Question: I'm using MS SQL Server 2008R2, but I believe this is database agnostic.
I'm redesigning some of my sql structure, and I'm looking for the best way to set up 1 to many relationships.
I have 3 tables, Companies, Suppliers and Utilities, any of these can have a 1 to many relationship with another table called VanInfo.
A van info record can either belong to a company, supplier or utility.
I originally had a company_id in the VanInfo table that pointed to the company table, but then when I added suppliers, they needed vaninfo records as well, so I added another column in VanInfo for supplier_id, and set a constraint that either supplier_id or company_id was set and the other was null.
Now I've added Utilities, and now they need access to the VanInfo table, and I'm realizing that this is not the optimum structure.
What would be the proper way of setting up these relationships? Or should I just continue adding foreign keys to the VanInfo table? or set up some sort of cross reference table.
The application isn't technically live yet, but I want to make sure that this is set up using the best possible practices.
Thank you for all the quick responses.
I've read all the suggestions, checked out all the links. My main criteria is something that would be easy to modify and maintain as clients requirements always tend to change without a lot of notice. After studying, research and planning, I'm thinking it is best to go with a cross reference table of sorts named Organizations, and 1 to 1 relationships between Companies/Utilities/Suppliers and the Organizations table, allowing a clean relationship to the Vaninfo table. This is going to be easy to maintain and still properly model my business objects.

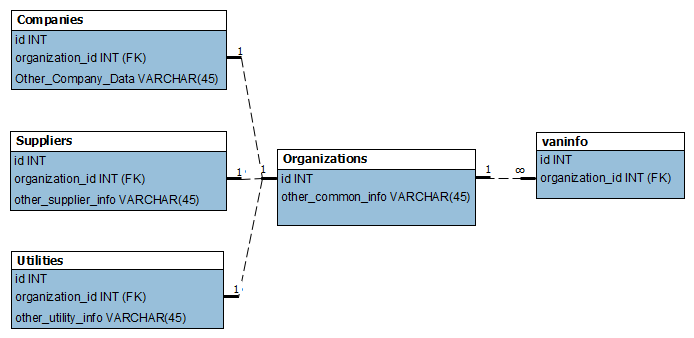
Answer: With your example I would always go for 'some sort of cross reference table' - adding columns to the VanInfo table smells.
Ultimately you'll have more joins in your SP's but I think the overhead is worth it.